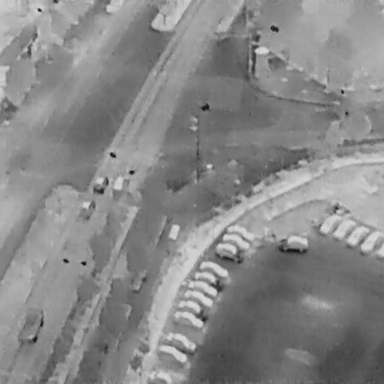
There is an OtherVehicle in the infrared image.